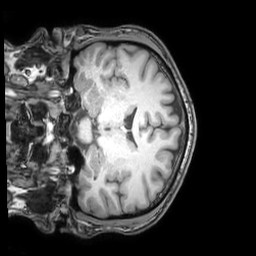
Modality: T1w
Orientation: coronal
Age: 38
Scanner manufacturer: philips
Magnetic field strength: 3 T
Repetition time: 0.007 s
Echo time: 0.003501 s